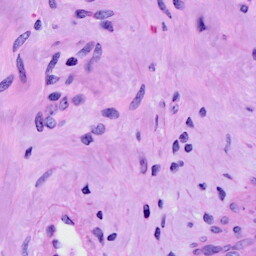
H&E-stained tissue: Cervix